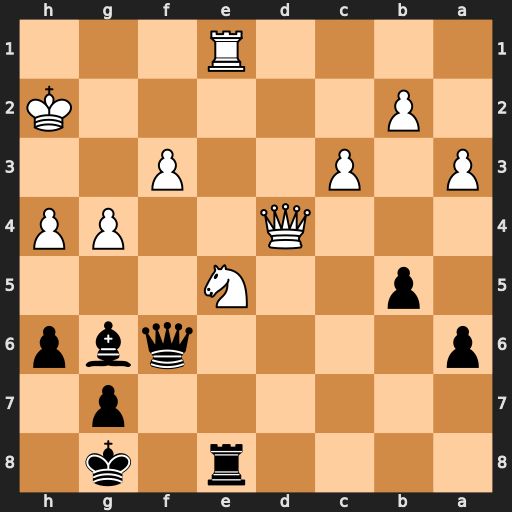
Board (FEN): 4r1k1/6p1/p4qbp/1p2N3/3Q2PP/P1P2P2/1P5K/4R3
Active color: b
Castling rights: -
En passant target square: -
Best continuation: Qxh4+ Kg2 Qxe1